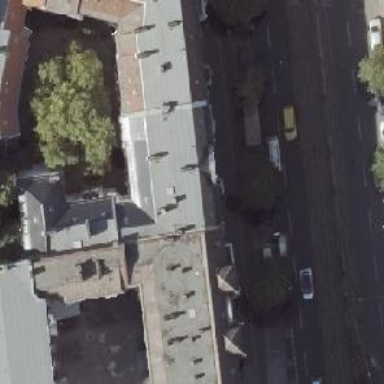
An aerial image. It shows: Pub.